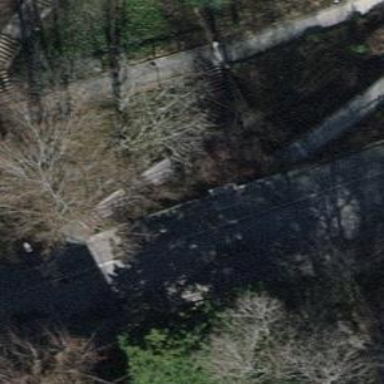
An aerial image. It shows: Set of steps on the road.